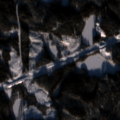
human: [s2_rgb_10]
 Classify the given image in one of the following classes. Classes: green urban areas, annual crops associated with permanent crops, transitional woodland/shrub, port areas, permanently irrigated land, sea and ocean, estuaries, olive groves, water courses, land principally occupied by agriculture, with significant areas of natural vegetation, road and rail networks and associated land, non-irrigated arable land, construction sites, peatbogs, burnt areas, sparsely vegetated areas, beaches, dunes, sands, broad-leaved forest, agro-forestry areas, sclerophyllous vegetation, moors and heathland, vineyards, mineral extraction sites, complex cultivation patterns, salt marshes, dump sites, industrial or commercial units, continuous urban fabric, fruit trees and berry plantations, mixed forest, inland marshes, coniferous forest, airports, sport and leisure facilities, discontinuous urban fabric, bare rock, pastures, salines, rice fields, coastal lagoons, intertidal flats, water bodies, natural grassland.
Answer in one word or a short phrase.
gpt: coniferous forest, mixed forest, transitional woodland/shrub